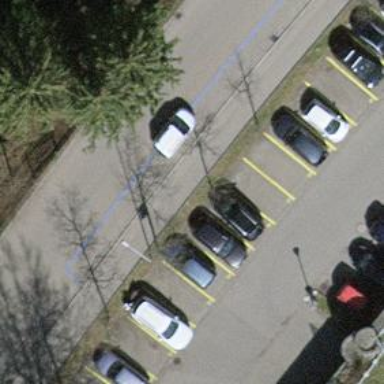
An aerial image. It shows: Parking lane with asphalt surface.